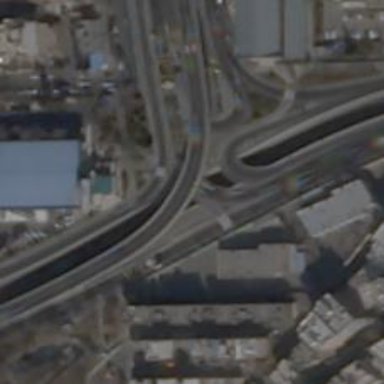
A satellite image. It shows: Trunk link highway passing over bridge.